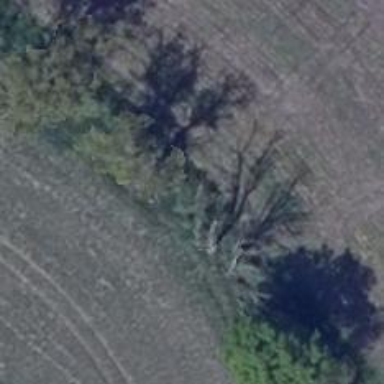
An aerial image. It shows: Row of trees in natural setting.